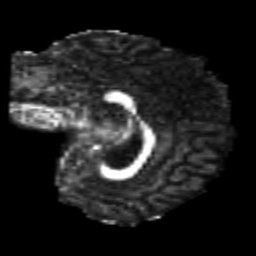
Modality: FA
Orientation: sagittal
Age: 22
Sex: female
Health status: healthy
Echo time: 0.074 s